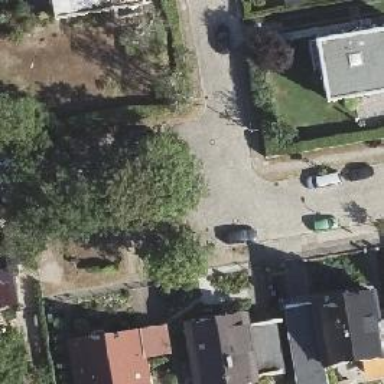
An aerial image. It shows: Residential road with sidewalks on both sides.